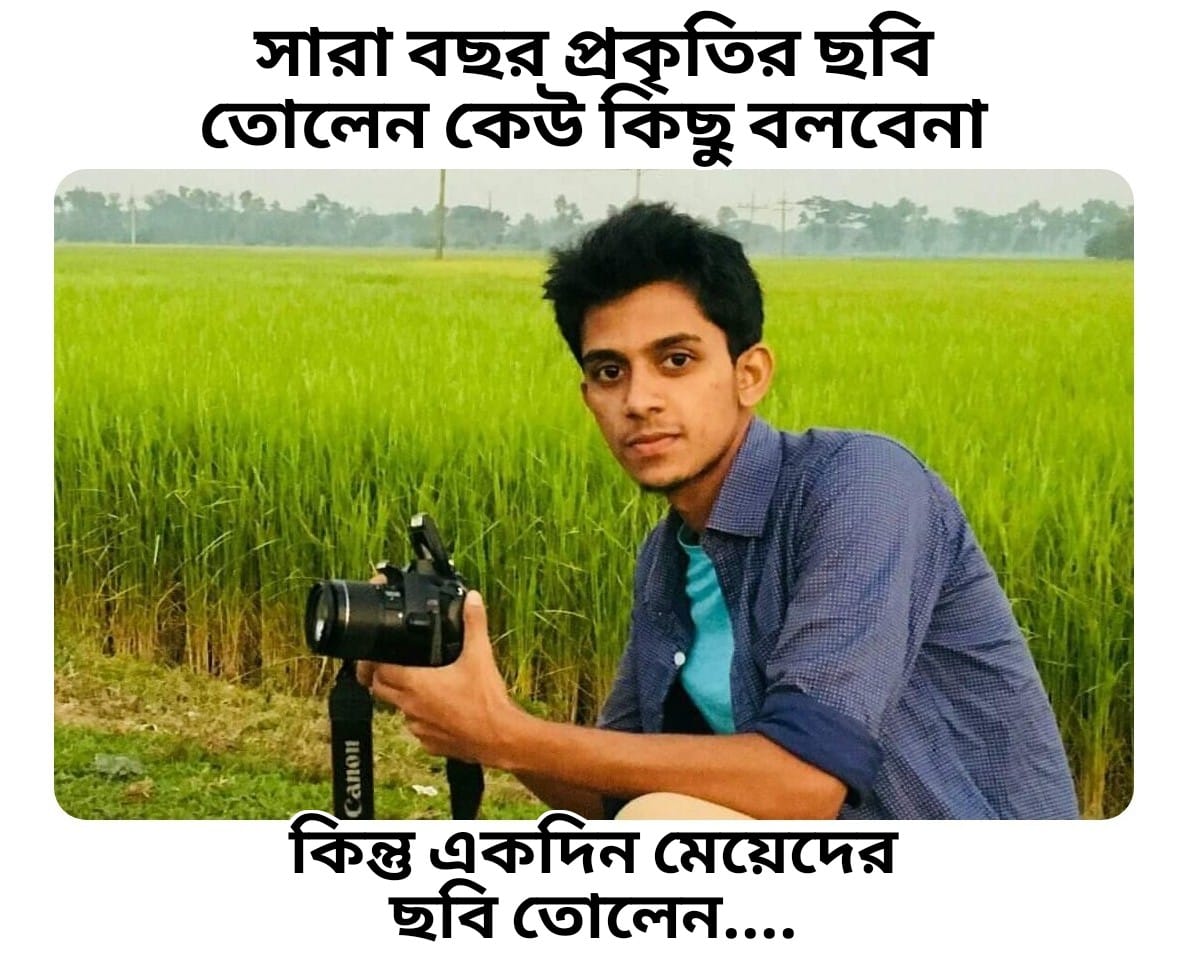
Text: সারা বছর প্রকৃতির ছবি তুলেন কেউ কিছু বলবেন না কিন্তু একদিন মেয়েদের ছবি তুলেন
Label: Non Hate